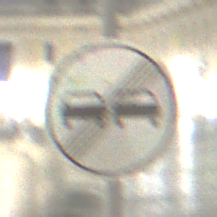
Verkehrszeichen: EndeUeberholverbot
Umgebung: Outdoor, Urban
Tageszeit: Night
Wetter: PartlyCloudy
Licht: Artificial
Jahreszeit: NotSpecified
Kontrast: HighContrast